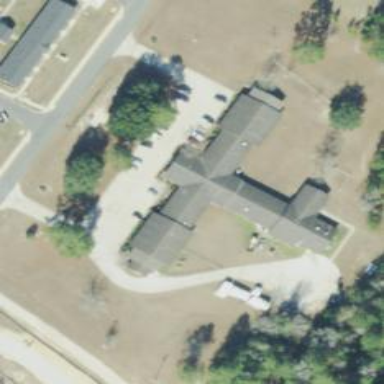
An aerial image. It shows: Nursing home.